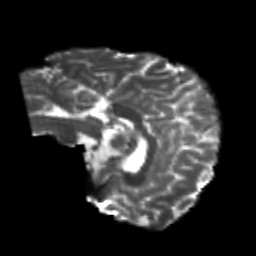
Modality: T2w
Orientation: sagittal
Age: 23
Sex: male
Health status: healthy
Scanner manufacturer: philips
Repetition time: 7.387 s
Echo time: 0.08599 s